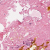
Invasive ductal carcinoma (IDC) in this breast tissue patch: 0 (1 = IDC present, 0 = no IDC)